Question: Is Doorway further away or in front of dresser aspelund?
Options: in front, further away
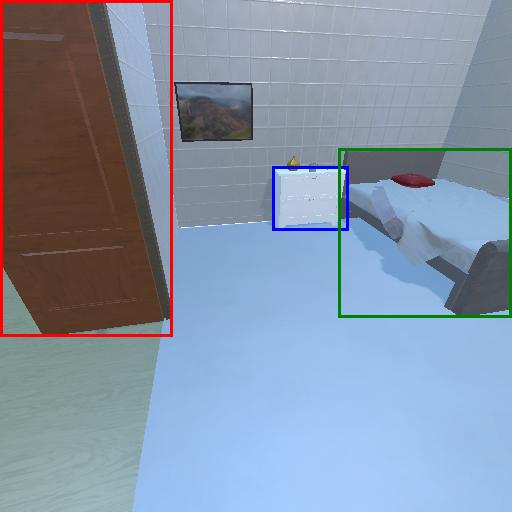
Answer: in front